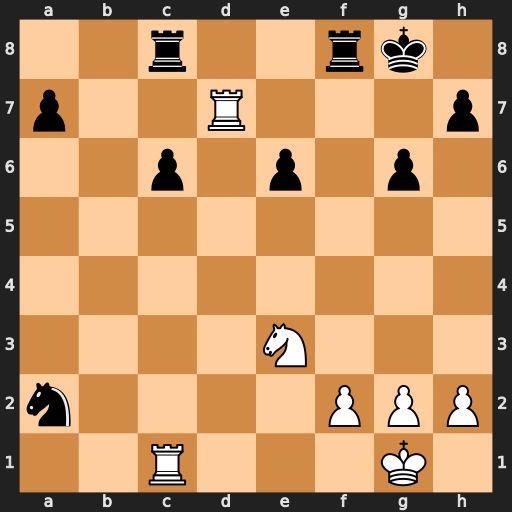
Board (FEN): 2r2rk1/p2R3p/2p1p1p1/8/8/4N3/n4PPP/2R3K1
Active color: w
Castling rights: -
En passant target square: -
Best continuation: Ra1 Rf7 Rxf7 Kxf7 Rxa2